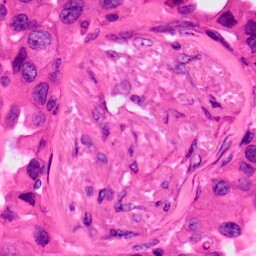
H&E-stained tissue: Lung